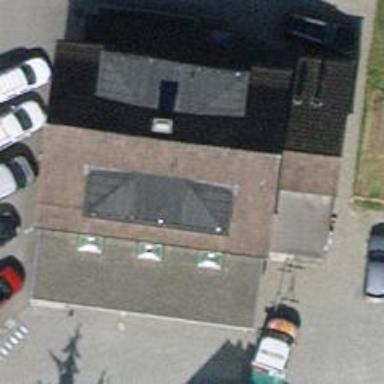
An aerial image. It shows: Restaurant.